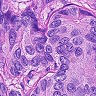
Metastatic tissue present: yes